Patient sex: M
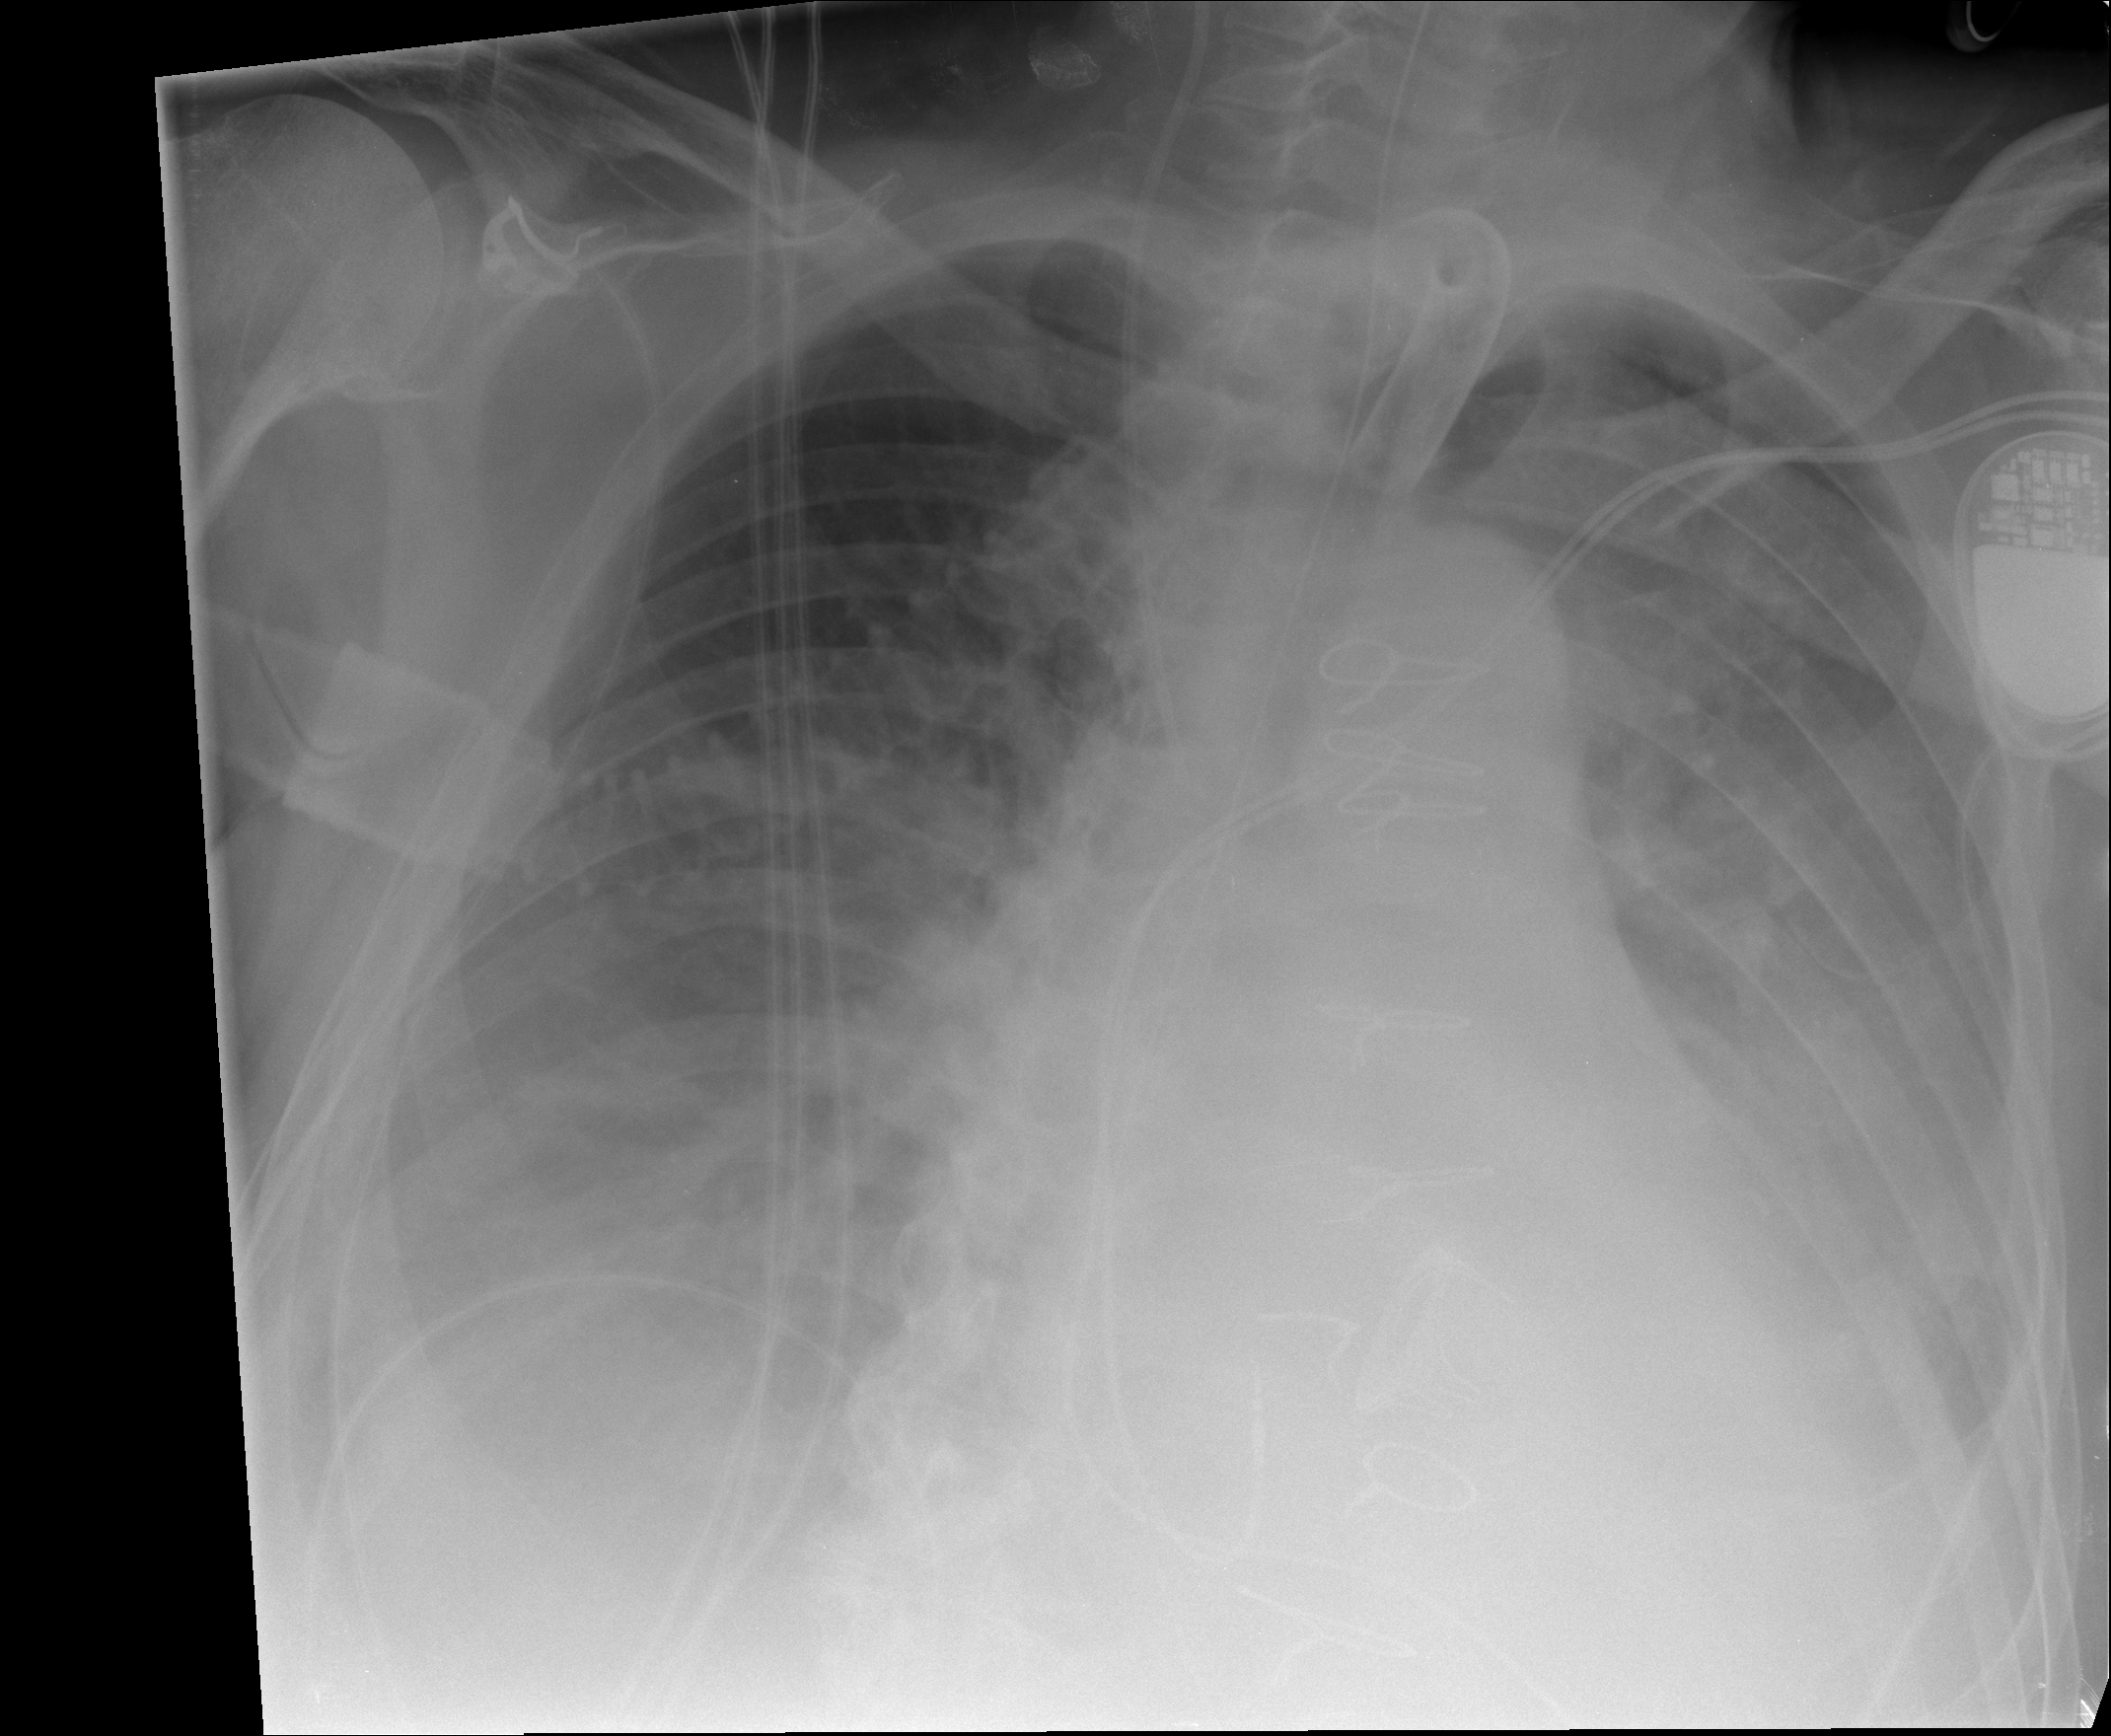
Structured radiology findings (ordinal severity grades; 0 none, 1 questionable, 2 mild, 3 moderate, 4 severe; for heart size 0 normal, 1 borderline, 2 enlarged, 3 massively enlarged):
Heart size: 2
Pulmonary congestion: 2
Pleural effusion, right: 2
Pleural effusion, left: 2
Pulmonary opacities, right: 0
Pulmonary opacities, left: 0
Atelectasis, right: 2
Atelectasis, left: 2